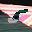
Label: 5